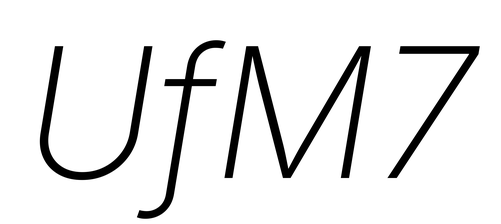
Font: Inter-Italic_ExtraLight_Italic